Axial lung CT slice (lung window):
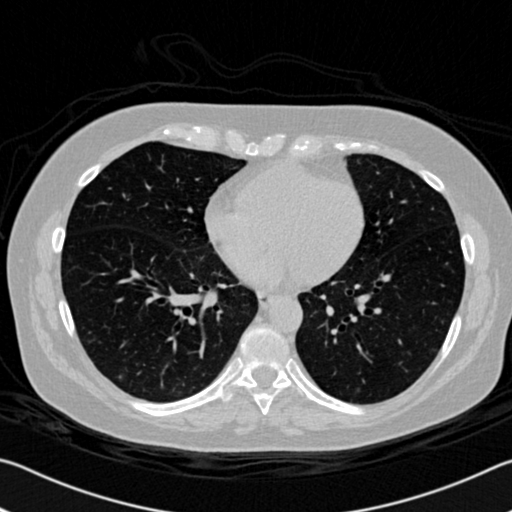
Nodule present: no